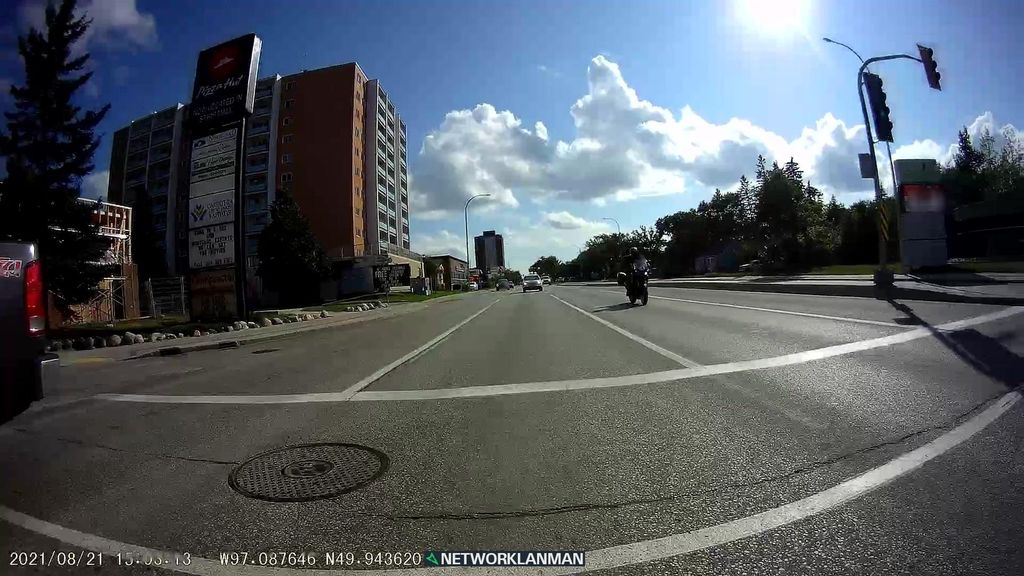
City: winnipeg